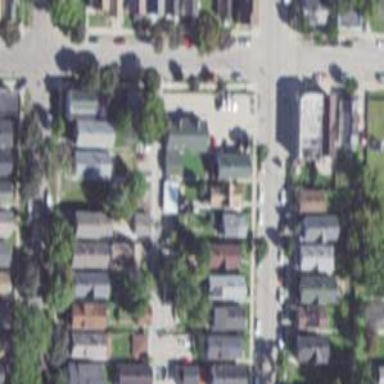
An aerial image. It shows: Alley classified as service road.